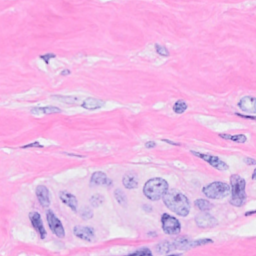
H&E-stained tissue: Breast